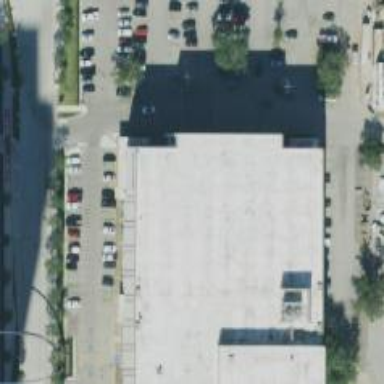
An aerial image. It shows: Retail building housing department store.